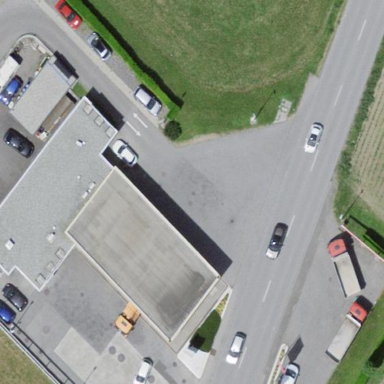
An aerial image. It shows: View of roof of building.